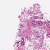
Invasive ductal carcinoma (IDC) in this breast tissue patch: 0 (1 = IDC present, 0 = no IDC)